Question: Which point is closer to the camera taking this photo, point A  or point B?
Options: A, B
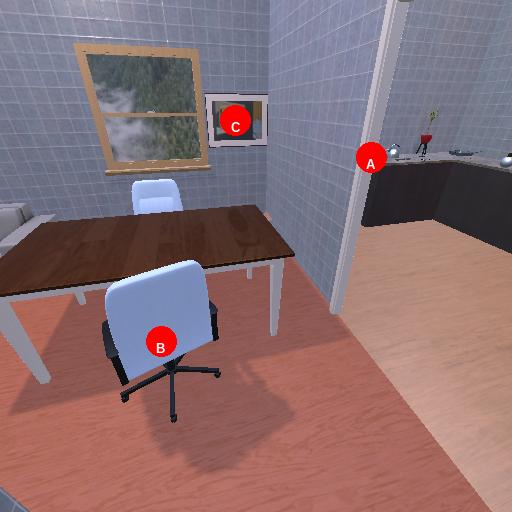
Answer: A